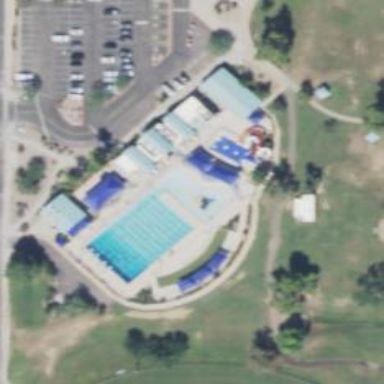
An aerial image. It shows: Water slide attraction.